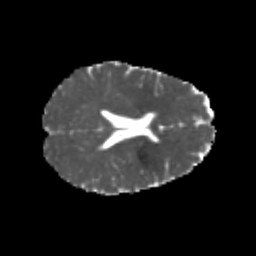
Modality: MD
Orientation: axial
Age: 23
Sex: female
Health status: healthy
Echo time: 0.074 s